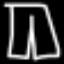
Label: pants